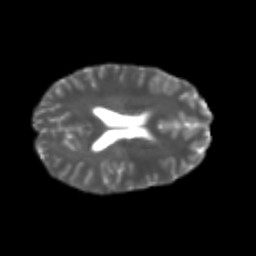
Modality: T2w
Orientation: axial
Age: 23
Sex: female
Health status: healthy
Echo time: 0.074 s